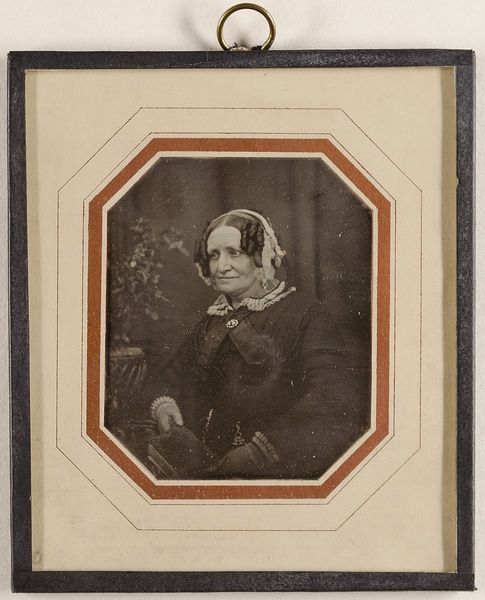
Titel: Doris Maack
Künstler: Wilhelm Breuning
Standort: Hamburg
Institution: Museum für Kunst und Gewerbe Hamburg
Schlagwörter: frau, portrait, person, kopfbedeckung, foto, fotografie, photographie, photo, lichtbild, daguerreotypie, historische, bildwerke, angewandte und bildende kunst, hessische systematik, porträt, persönlichkeit, porträtfotografie, porträtphotographie, hüftbild